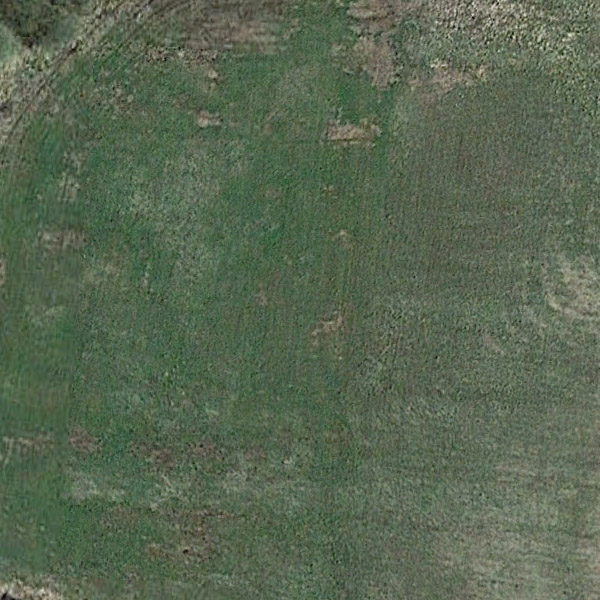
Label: Meadow